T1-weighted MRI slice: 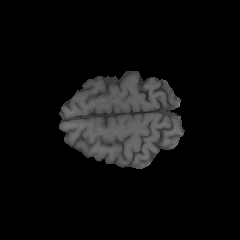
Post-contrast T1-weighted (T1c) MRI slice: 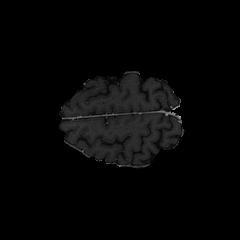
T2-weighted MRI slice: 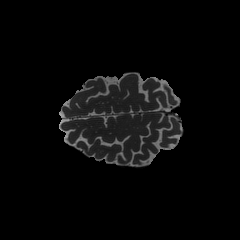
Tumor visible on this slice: no